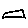
Label: circle